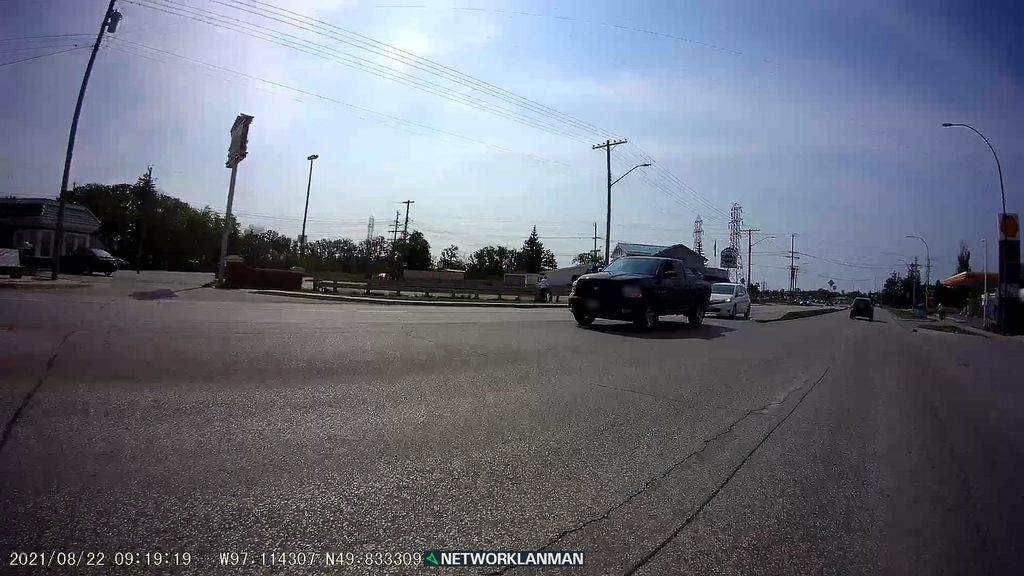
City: winnipeg